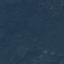
Land use / land cover: Forest